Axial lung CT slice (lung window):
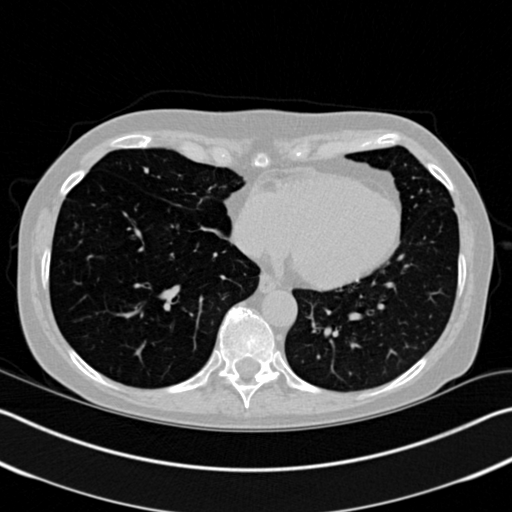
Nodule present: no